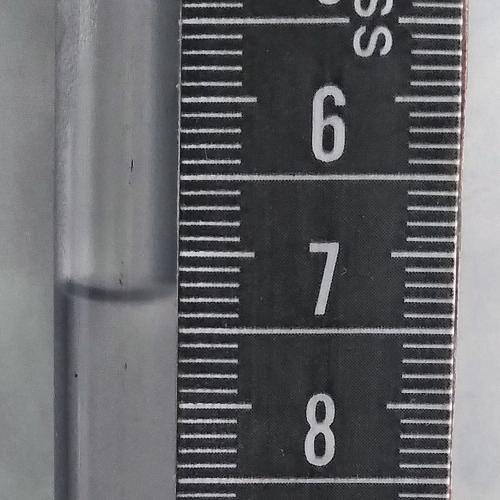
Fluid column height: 7.3 cm